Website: bh-photo
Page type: address-validator
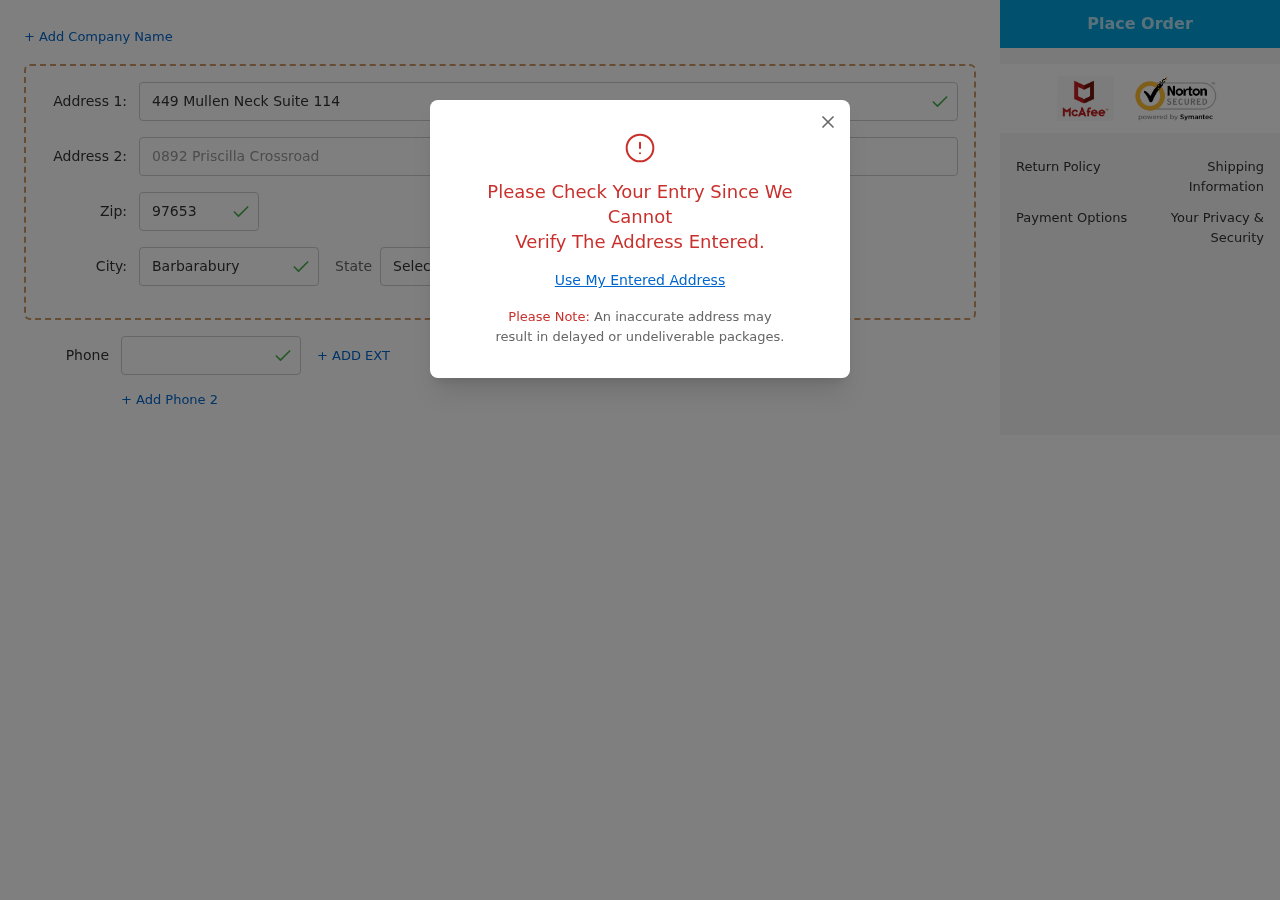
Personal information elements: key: PII_CITY
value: Barbarabury
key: PII_PHONE
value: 9338172517
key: PII_POSTCODE
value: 97653
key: PII_STATE_ABBR
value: ID
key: PII_STREET
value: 449 Mullen Neck Suite 114
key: PII_STREET2
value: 0892 Priscilla Crossroad